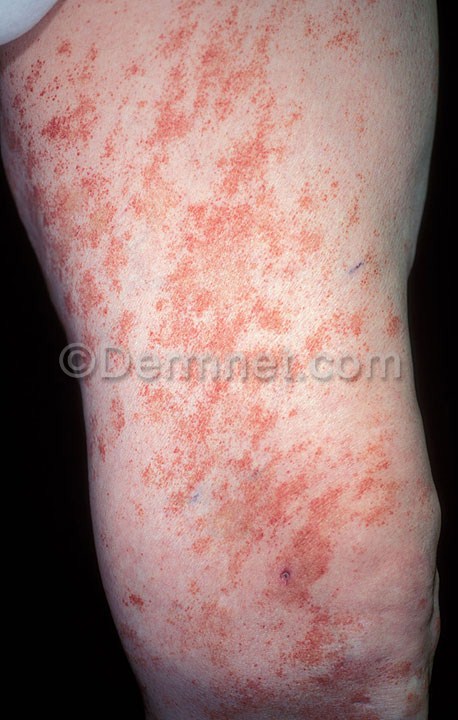
Disease: Vasculitis Photos